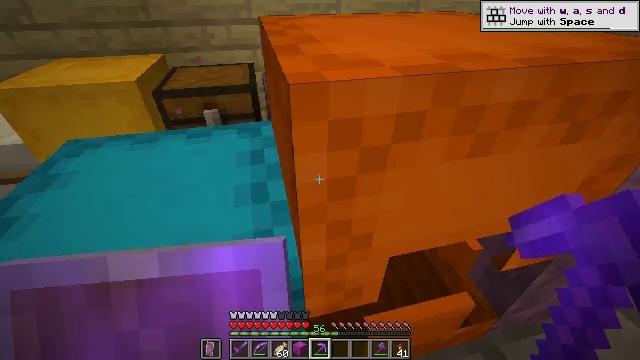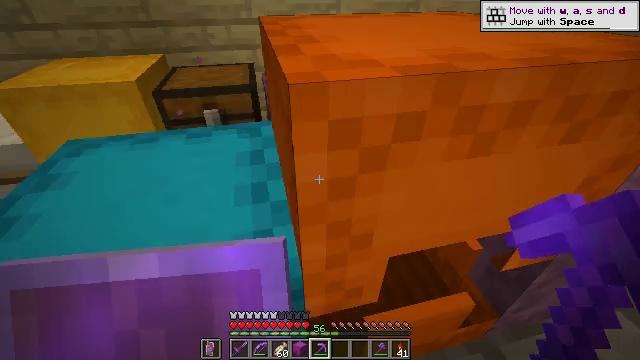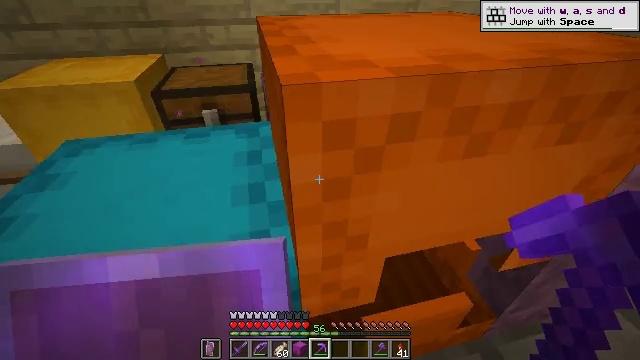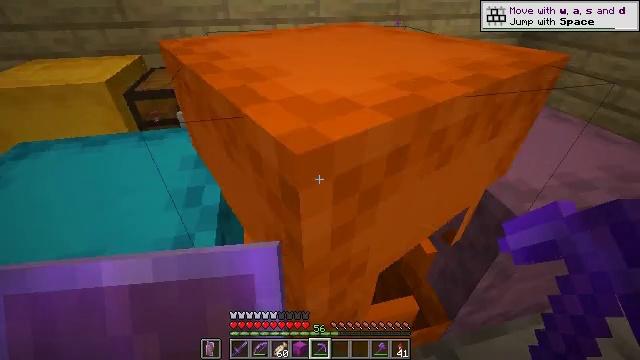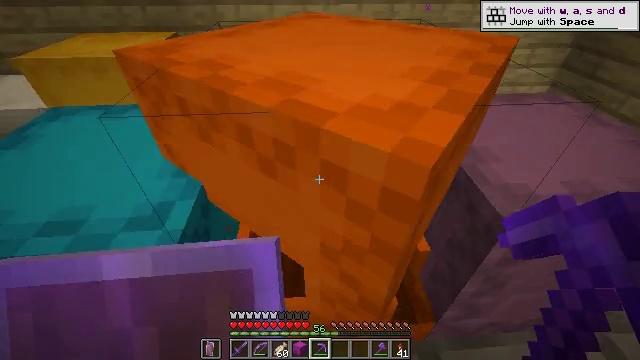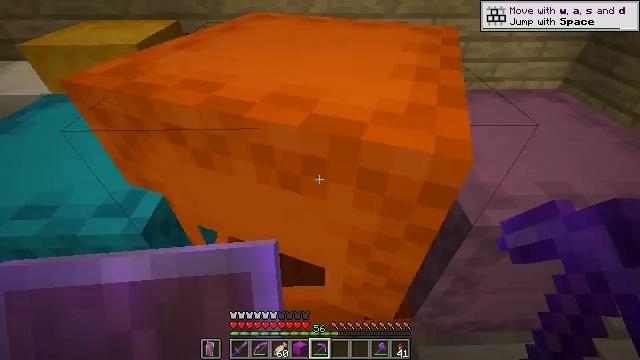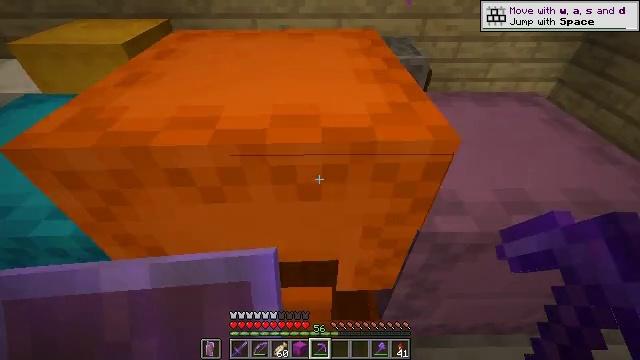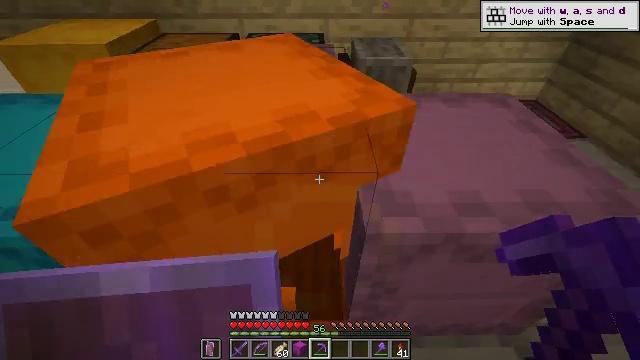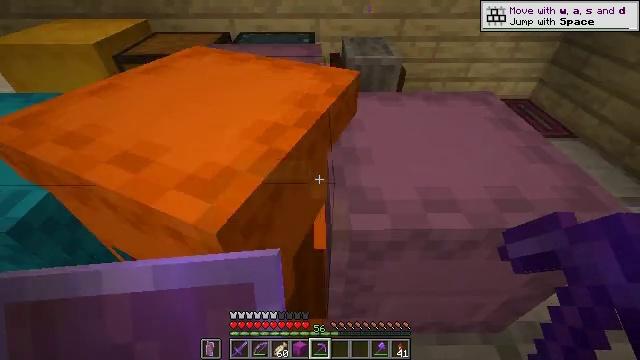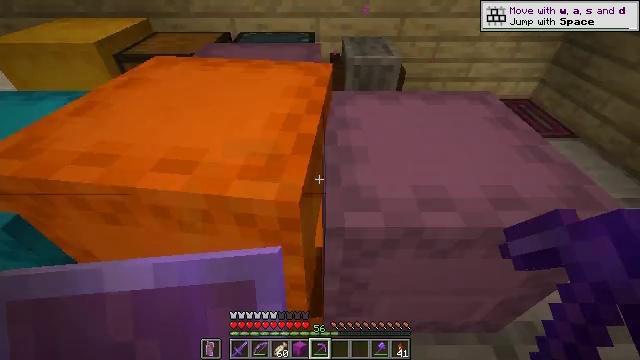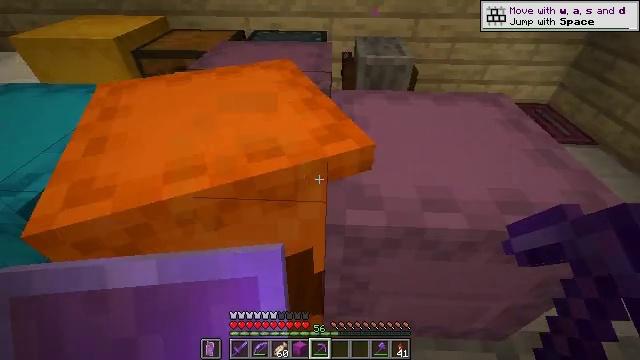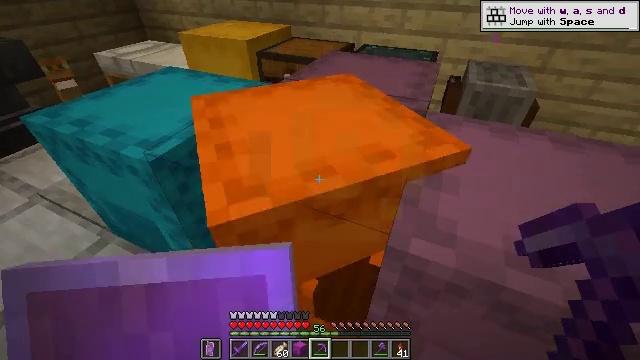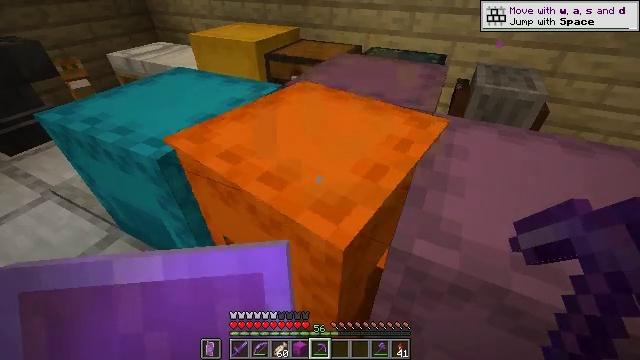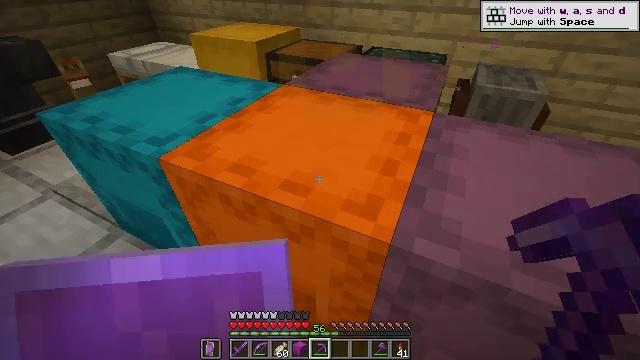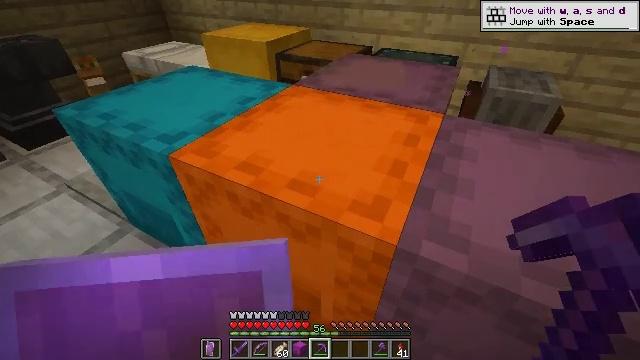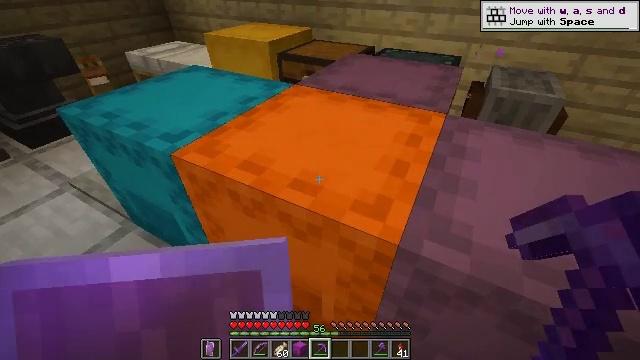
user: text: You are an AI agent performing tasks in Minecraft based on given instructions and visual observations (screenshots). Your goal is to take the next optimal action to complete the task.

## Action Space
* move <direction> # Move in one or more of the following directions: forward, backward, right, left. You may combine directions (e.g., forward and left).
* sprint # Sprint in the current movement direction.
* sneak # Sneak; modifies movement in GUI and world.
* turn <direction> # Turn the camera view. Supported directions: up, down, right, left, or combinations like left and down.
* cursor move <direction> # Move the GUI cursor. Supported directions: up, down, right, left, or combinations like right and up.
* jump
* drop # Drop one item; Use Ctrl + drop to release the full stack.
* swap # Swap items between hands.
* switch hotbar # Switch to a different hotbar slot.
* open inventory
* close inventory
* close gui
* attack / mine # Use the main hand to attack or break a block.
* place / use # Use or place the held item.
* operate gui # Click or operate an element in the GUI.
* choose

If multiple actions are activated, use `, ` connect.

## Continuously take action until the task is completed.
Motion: motion action
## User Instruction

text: Mine the orange shulker box.
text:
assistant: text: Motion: no_op
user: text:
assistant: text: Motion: move right
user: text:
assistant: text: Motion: move right
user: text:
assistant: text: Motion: move right, turn left and down
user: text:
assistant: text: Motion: move right, turn left and down
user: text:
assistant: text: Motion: move right
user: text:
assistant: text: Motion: no_op
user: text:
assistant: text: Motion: no_op
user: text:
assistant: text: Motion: no_op
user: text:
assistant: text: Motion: turn left
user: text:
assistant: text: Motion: turn left and up
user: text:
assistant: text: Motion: turn left
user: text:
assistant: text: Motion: no_op
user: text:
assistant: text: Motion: turn left
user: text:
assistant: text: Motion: no_op
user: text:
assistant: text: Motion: no_op
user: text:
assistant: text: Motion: no_op
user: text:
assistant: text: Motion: no_op
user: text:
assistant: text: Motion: no_op
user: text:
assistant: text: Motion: attack / mine
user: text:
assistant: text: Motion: attack / mine
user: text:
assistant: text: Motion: attack / mine
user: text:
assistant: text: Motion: attack / mine
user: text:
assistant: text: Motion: attack / mine
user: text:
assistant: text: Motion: attack / mine
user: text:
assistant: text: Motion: no_op
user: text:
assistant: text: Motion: no_op
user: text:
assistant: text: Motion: no_op
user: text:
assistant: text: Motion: no_op
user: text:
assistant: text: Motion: no_op